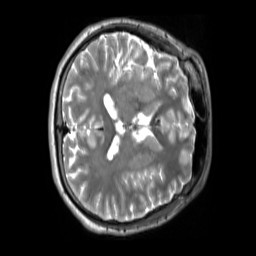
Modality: T2w
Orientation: axial
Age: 20
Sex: male
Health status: ill
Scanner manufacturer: siemens
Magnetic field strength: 3 T
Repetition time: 2.8 s
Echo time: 0.326 s